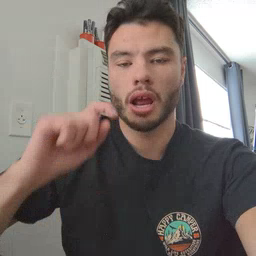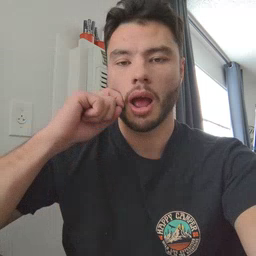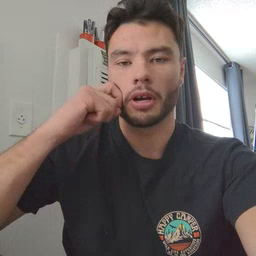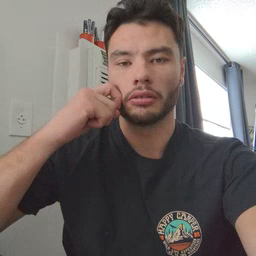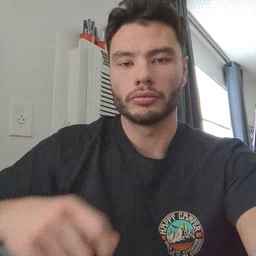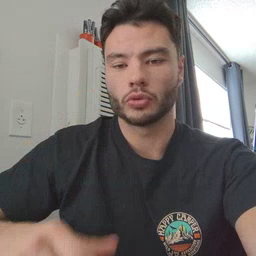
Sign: apple